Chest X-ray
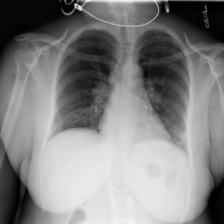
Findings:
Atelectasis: negative
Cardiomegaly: negative
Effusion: negative
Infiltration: negative
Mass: negative
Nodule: negative
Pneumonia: negative
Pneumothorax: negative
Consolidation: negative
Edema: negative
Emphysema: negative
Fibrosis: negative
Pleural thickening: negative
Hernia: negative